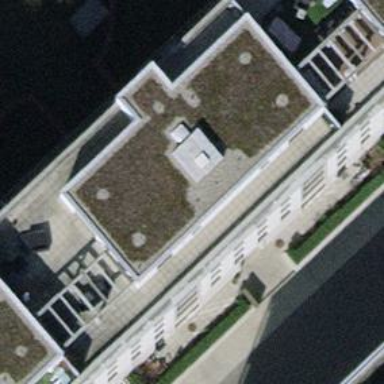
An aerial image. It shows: Apartments building with flat roof.